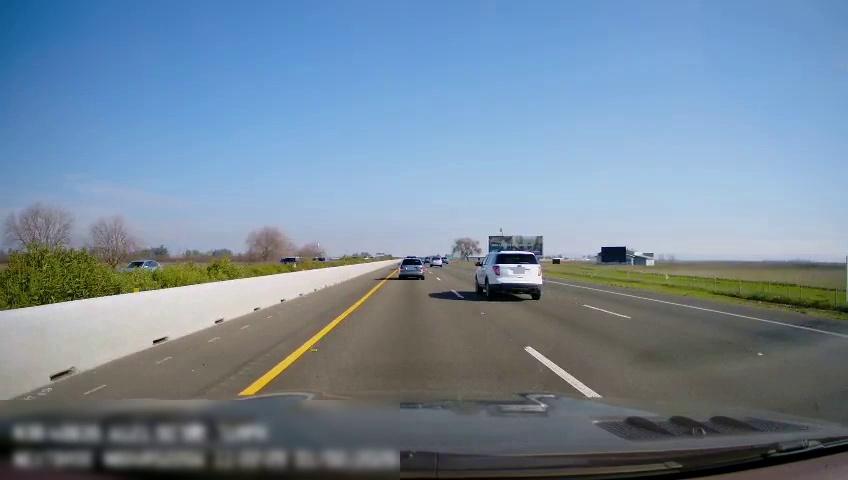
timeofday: Day
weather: Sunny
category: Drivable Space
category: Vehicles | SUV
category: Vehicles | Car
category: Vehicles | Car
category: Vehicles | SUV
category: Vehicles | SUV
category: Lanes | Current Lane
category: Lanes | Current Lane
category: Lanes | Alternate Lane
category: Lanes | Alternate Lane